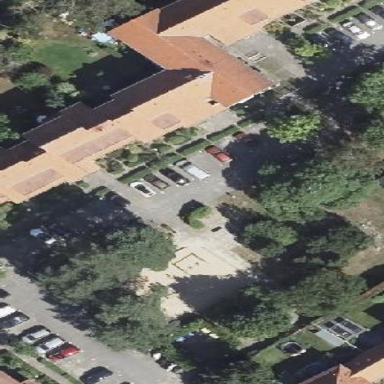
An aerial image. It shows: Parking available on the street side.